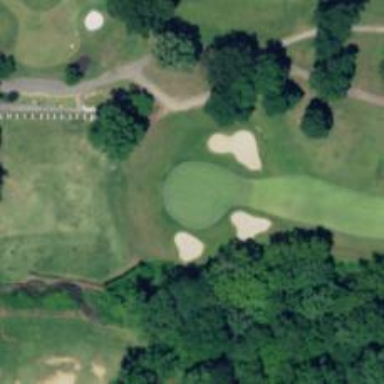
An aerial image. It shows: Golf hole.